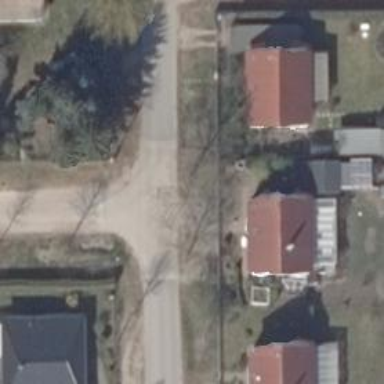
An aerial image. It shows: Residential road.